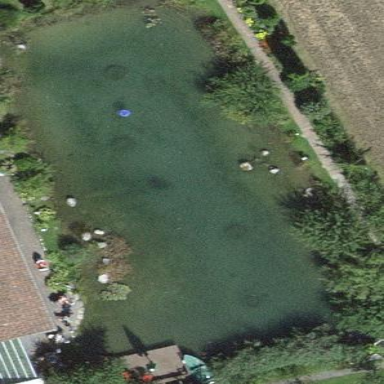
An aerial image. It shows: Serene pond surrounded by nature.